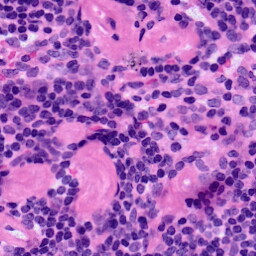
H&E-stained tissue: LymphNode